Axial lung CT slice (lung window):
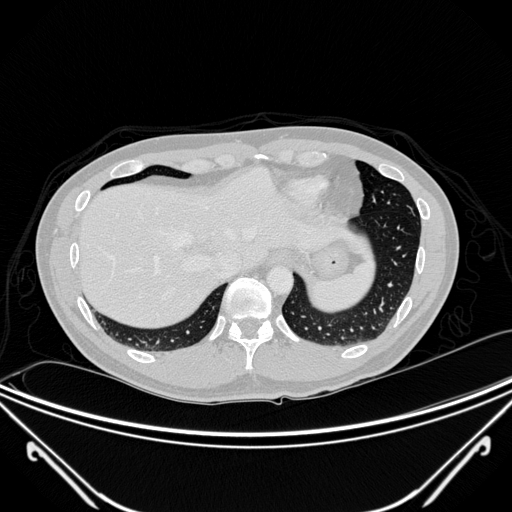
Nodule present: no